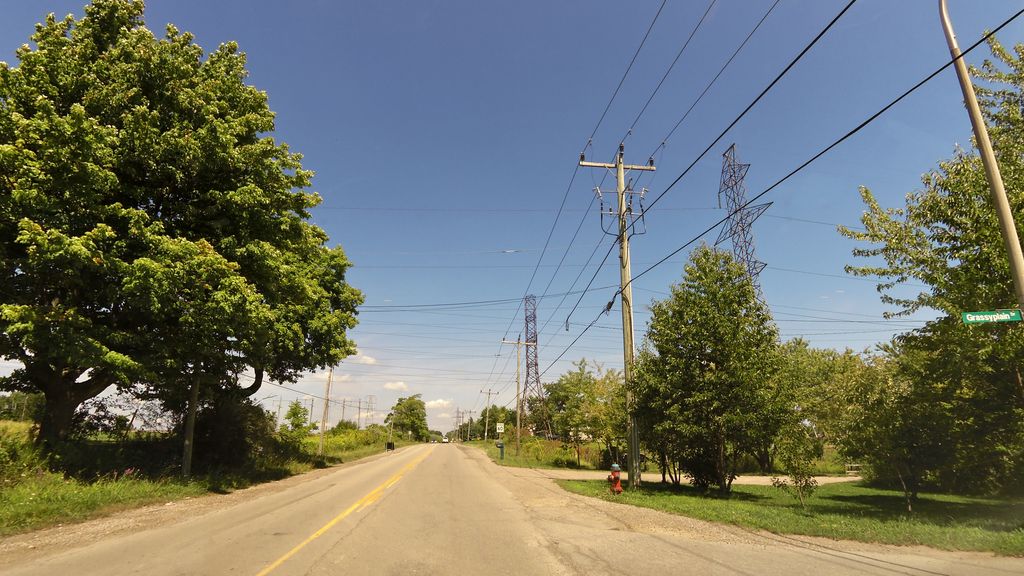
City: hamilton